Interaction volume radius: 5 \u00c5
Interaction volume height: 15 \u00c5
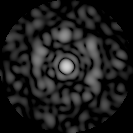
Disorder parameter: 0.6214